Question: I noticed that when I do compilation, installing some module, 'haskell' compiler uses only one processor (blue chart 1/4)? 1 of 4 on my laptop.
I've heard that Haskell Compiler is smart, so it could safe my time using all I have.
Is there a way to make it faster? Some configuration maybe.
There is a pic - processor graph is blue. Yellow - network. Red - hard-drive.
At that moment when screenshot was made it could use all processor time since it does not use either hard-drive or network.

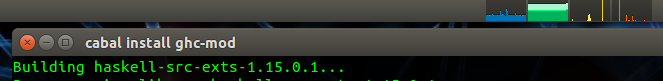
Answer: You're looking for the '-j' flag in <URL>.